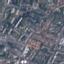
Land use / land cover: Residential